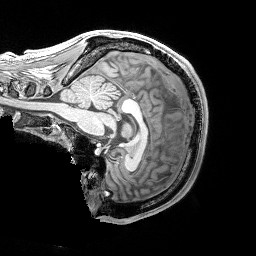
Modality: T1w
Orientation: sagittal
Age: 23
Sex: male
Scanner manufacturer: siemens
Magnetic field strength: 3 T
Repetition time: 2.53 s
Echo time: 0.00326 s